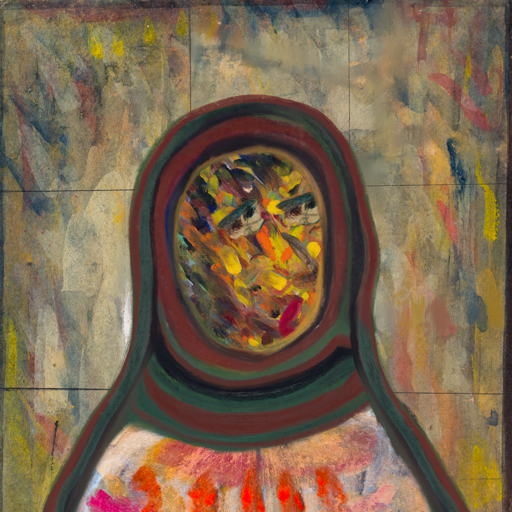
Background: GypsyMother, Head And Neck Side: An_Impression, Face Side: Pipe, Bust: Childish, Hair Side: Blank, Head Accessory: After_Raid_Scarf, Second Necklace: Blank, Necklace: Blank, Baby: Blank